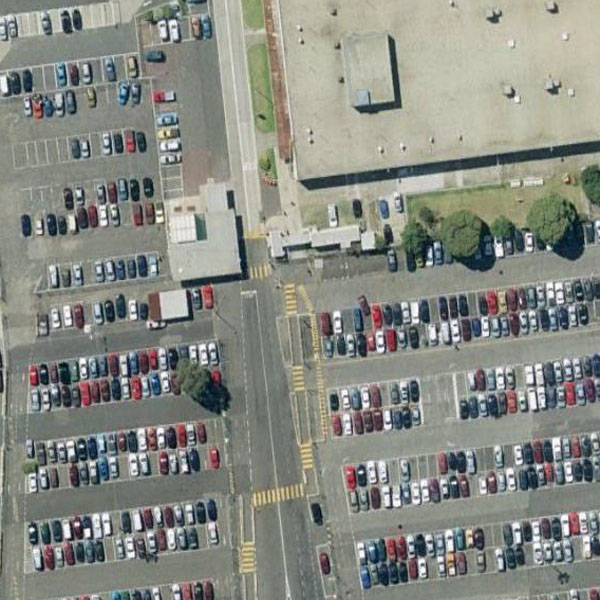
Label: Parking